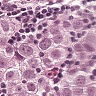
Metastatic tissue present: yes